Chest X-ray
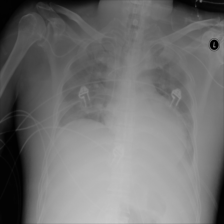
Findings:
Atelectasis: negative
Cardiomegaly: negative
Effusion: positive
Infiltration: negative
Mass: negative
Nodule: negative
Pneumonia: negative
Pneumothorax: negative
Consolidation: positive
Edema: negative
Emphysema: negative
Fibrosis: negative
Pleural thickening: negative
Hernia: negative